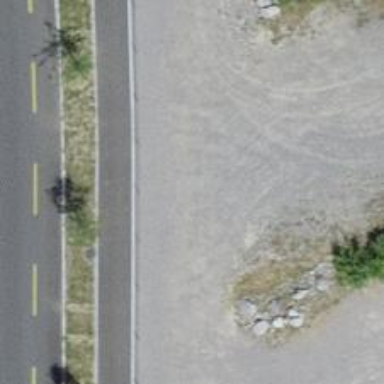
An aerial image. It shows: Gravel parking aisle designed for service vehicles.